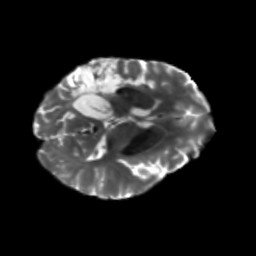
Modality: T2w
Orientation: axial
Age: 62
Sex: female
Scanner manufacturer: siemens
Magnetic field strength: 3 T
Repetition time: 5.25 s
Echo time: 0.08 s